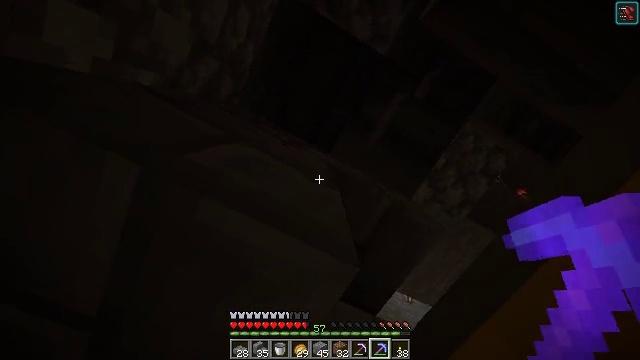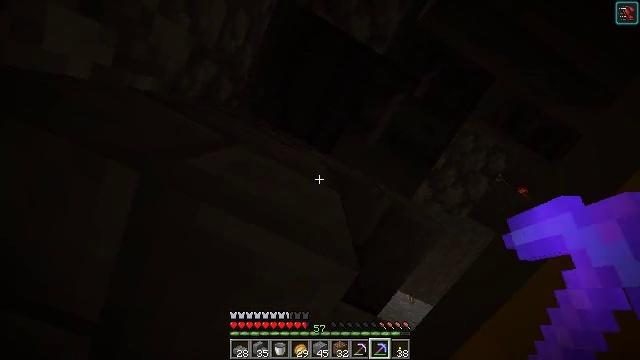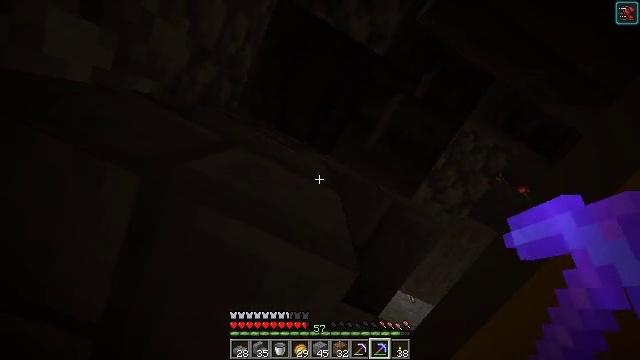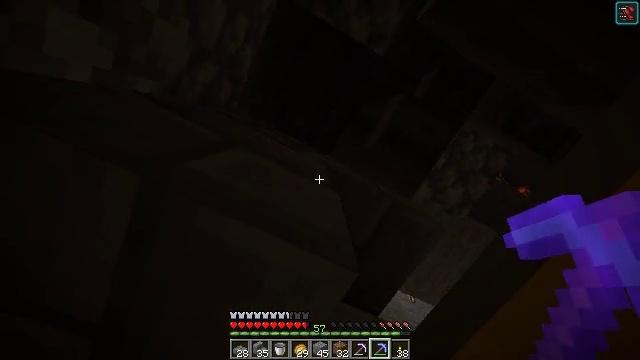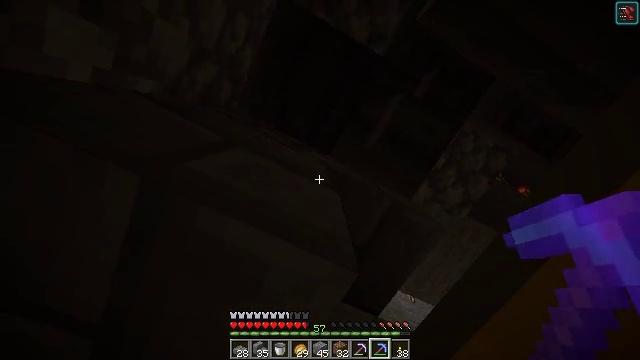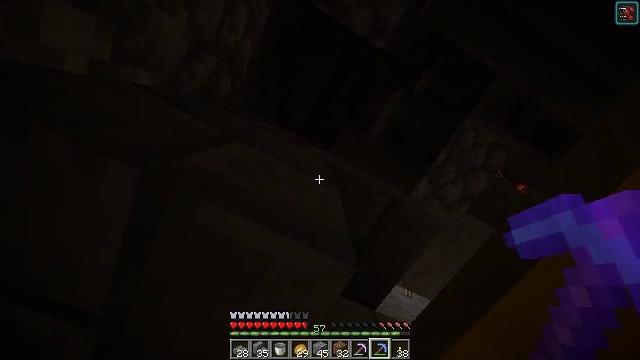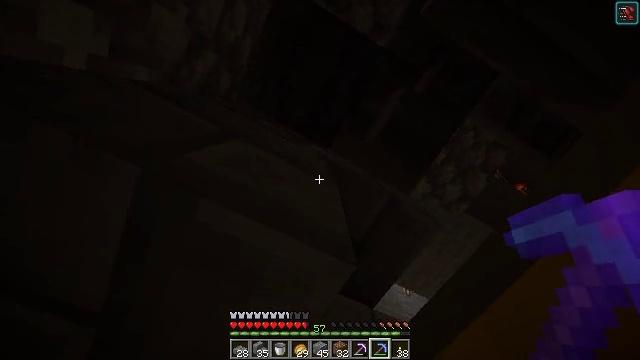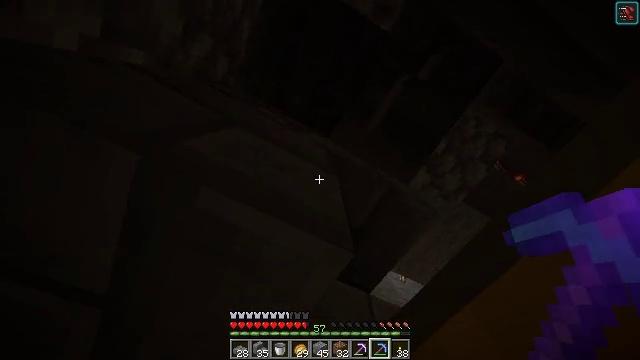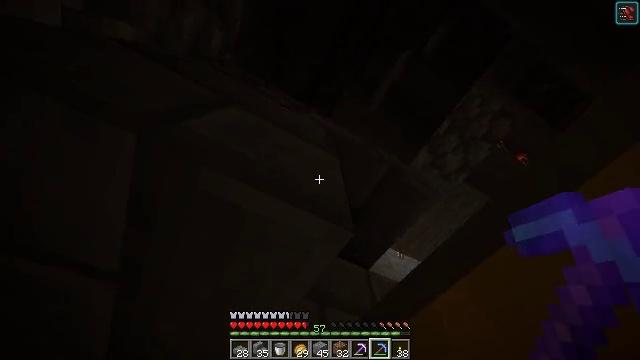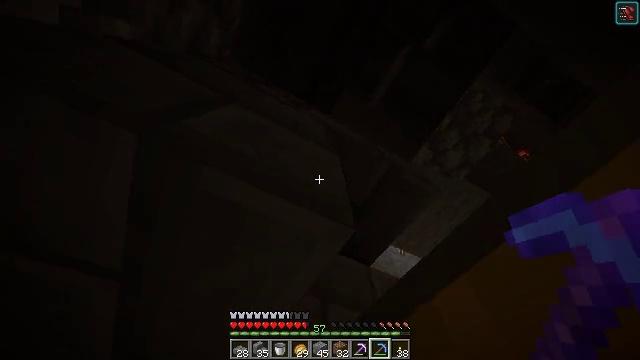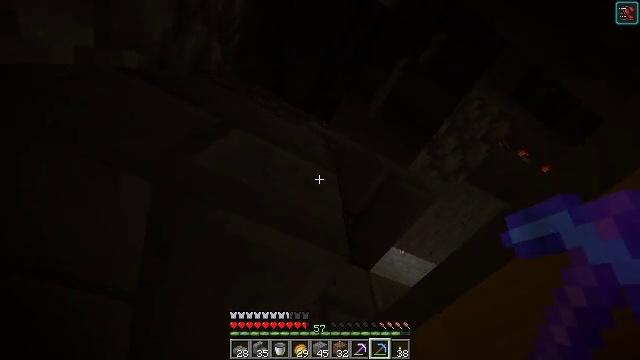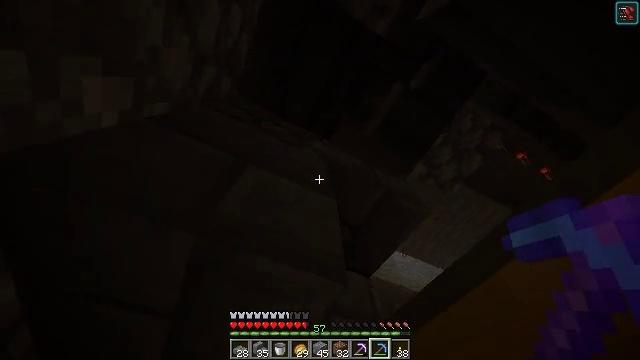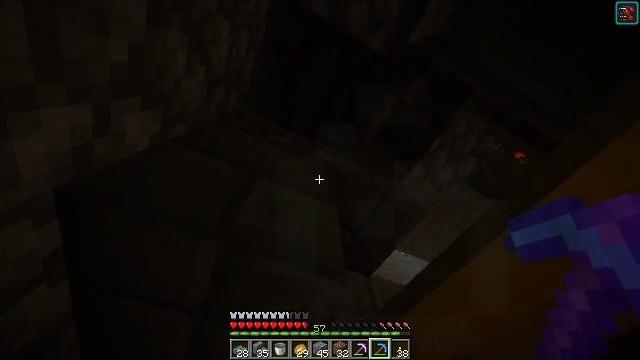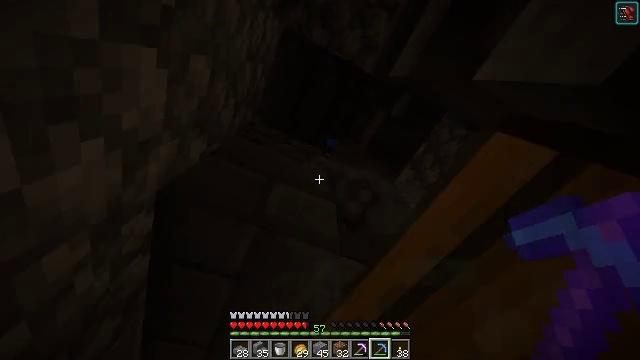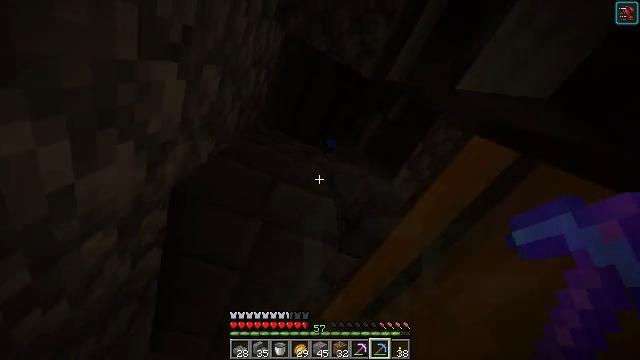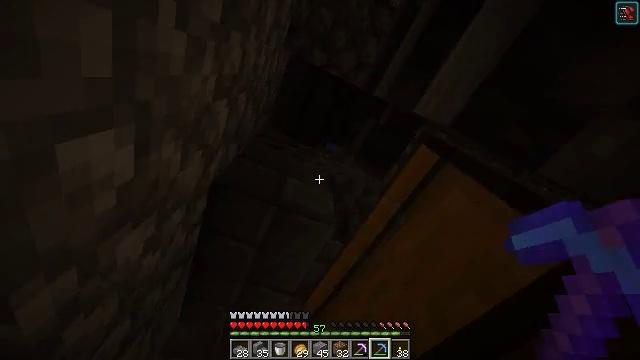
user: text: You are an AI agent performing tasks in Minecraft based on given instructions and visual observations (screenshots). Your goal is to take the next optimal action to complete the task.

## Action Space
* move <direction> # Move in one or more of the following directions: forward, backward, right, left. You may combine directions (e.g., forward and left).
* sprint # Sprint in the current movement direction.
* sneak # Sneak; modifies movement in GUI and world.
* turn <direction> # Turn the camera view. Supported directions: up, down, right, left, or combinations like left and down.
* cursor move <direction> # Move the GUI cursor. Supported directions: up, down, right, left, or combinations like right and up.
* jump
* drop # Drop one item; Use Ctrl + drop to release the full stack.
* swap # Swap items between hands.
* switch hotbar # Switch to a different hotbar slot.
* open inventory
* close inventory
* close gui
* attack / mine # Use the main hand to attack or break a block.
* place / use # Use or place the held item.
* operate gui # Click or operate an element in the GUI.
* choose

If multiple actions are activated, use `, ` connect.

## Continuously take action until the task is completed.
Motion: motion action
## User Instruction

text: Disassemble the stone brick stairs into inventory.
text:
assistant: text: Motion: no_op
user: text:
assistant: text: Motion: no_op
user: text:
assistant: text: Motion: no_op
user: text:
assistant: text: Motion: no_op
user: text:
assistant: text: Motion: turn down
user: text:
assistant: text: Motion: no_op
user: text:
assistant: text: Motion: turn down
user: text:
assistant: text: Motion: turn down
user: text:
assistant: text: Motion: no_op
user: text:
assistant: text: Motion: move back
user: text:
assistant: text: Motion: move back, turn left
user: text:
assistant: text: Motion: move back
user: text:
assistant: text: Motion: no_op
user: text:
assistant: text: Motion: no_op
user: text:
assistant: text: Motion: no_op
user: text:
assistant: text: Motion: no_op
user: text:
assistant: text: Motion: no_op
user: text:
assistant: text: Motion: no_op
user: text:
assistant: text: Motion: no_op
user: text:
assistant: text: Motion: no_op
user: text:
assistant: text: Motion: no_op
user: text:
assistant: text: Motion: no_op
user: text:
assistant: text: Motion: turn right and down
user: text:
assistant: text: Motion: turn right and down, jump
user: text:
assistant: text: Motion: turn right and down, jump
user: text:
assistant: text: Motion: turn right and down, jump
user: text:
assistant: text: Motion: turn right and down, jump
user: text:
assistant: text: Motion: turn down, jump
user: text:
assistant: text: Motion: turn down, jump
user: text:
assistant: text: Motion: turn down, jump